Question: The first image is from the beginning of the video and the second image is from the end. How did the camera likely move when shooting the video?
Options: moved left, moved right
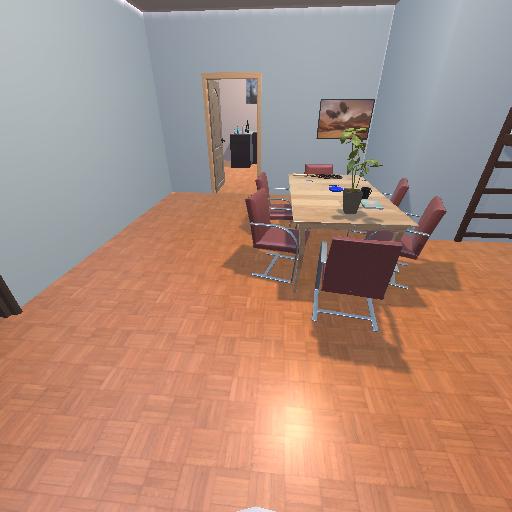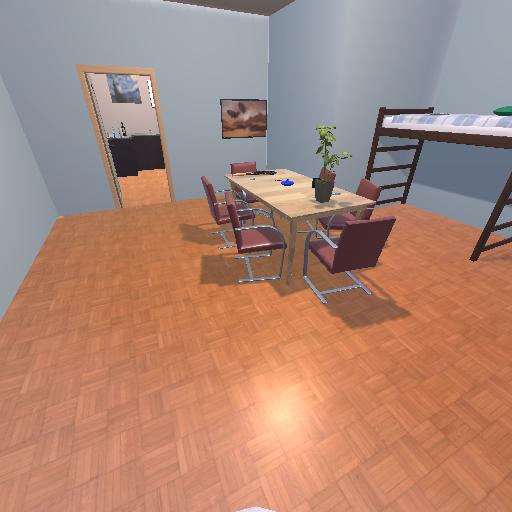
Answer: moved left